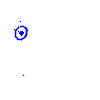
Particle: proton